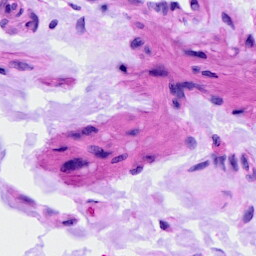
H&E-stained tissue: Ovarian